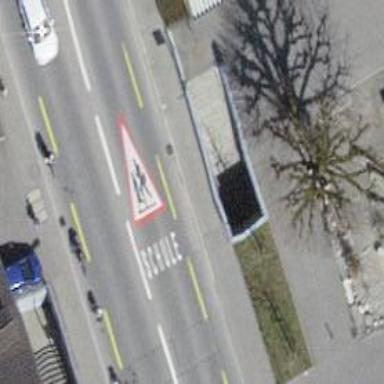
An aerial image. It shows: Footway with asphalt surface going through tunnel.